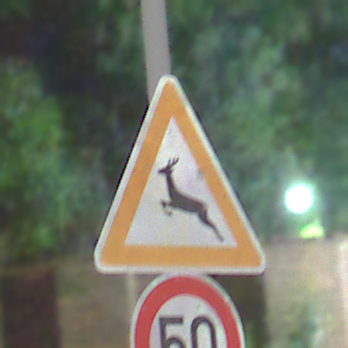
Verkehrszeichen: WildwechselRechts
Zusatzzeichen unten: Geschwindigkeit50
Umgebung: Outdoor, Suburban
Tageszeit: Night
Wetter: PartlyCloudy
Licht: Artificial
Jahreszeit: NotSpecified
Kontrast: HighContrast